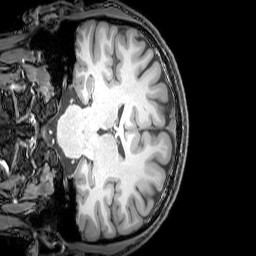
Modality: T1w
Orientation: coronal
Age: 32
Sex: male
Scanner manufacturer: philips
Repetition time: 0.008194 s
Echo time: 0.00378 s